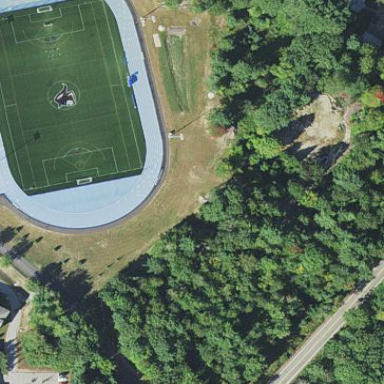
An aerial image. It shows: Grass pitch used for soccer and lacrosse.